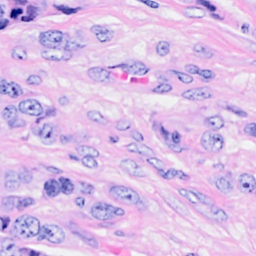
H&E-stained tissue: Breast